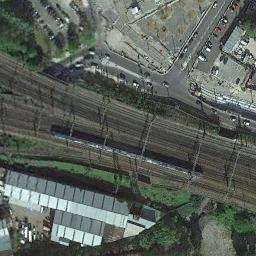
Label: railway